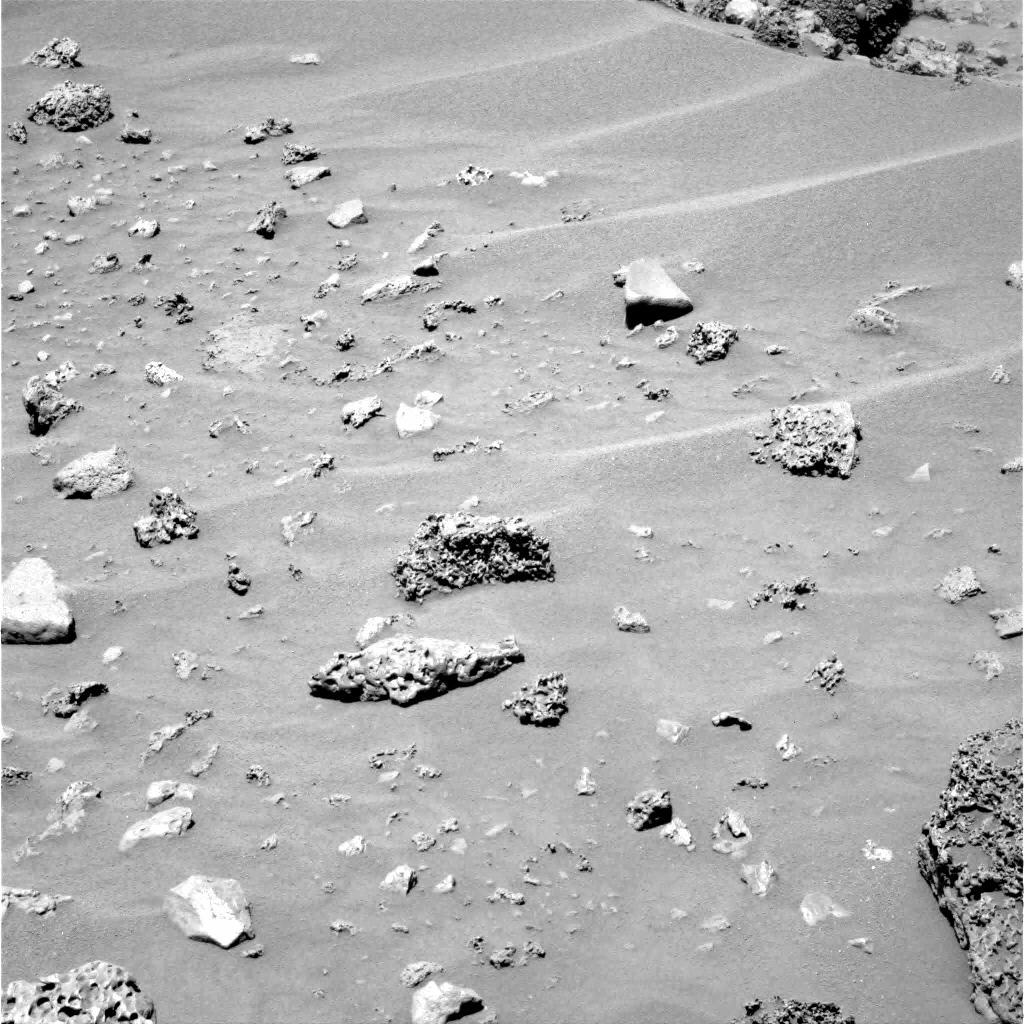
Terrain classes present: Bedrock, Gravel / Sand / Soil, Rock, Shadow